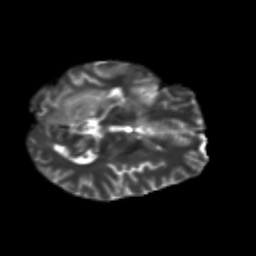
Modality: T2w
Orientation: axial
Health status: ill
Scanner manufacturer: siemens
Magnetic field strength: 3 T
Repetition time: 6.7 s
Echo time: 0.1 s